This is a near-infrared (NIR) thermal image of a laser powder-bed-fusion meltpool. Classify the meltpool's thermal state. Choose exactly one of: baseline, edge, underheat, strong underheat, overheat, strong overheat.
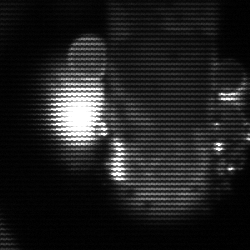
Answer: strong underheat